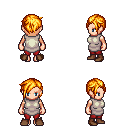
a pixel art fantasy rpg character, female body template, human, light skin, white tunic, red pants, light blonde pixie cut hairstyle, brown shoes, four views (front, back, left, right), 2x2 character sprite sheet, small pixel art, hard edges, no anti-aliasing